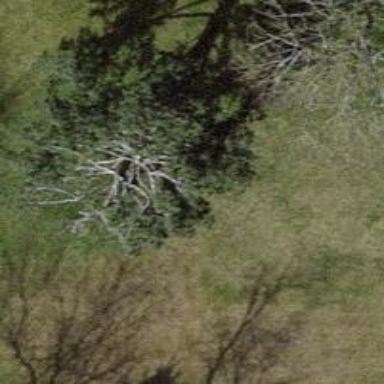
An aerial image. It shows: Evergreen tree with needle-leaved leaves.